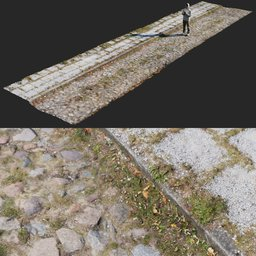
Label: architecture